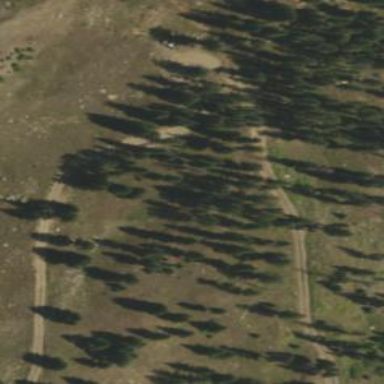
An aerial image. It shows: Area of evergreen woodland.